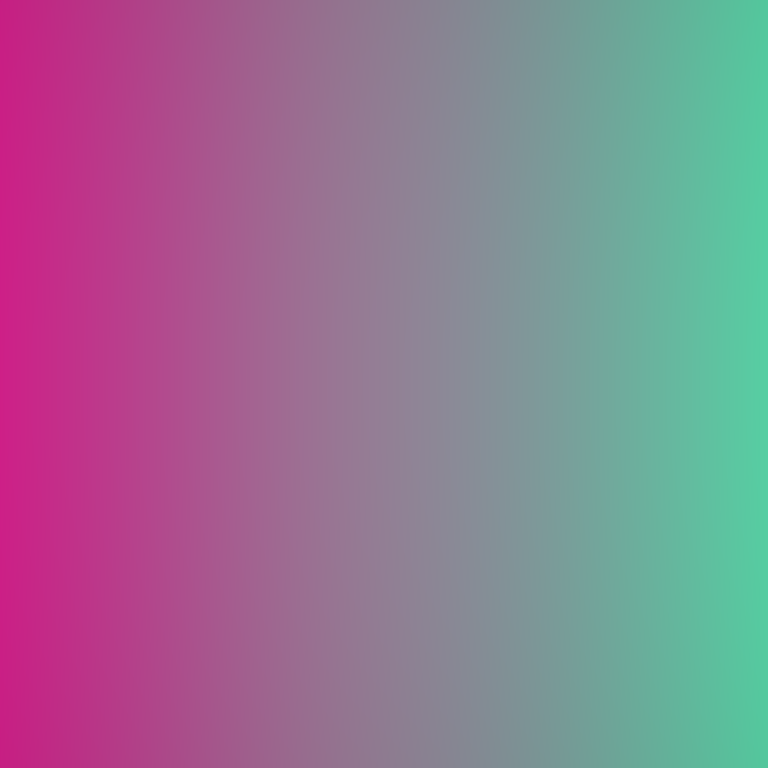
Abstract light effect, smooth gradient from vibrant magenta to soft teal, calm atmosphere, diffuse light, no room, no furniture, no objects.